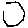
Label: hexagon